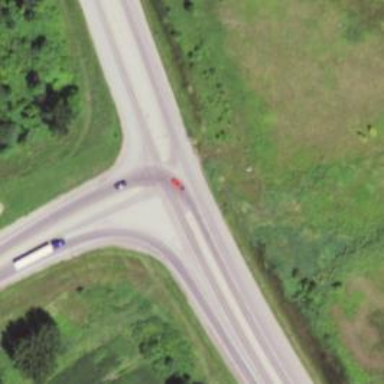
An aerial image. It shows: Trunk link road with asphalt surface.